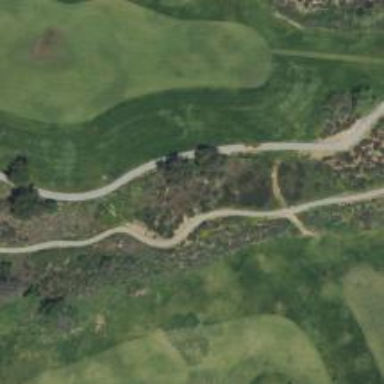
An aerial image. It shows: Service road designated as golf cart path.